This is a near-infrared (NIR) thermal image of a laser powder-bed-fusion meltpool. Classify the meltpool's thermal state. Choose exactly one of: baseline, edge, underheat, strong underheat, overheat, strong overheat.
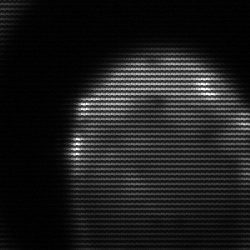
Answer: edge